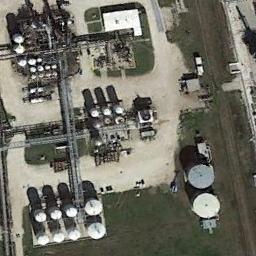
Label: storage_tank